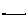
Label: line